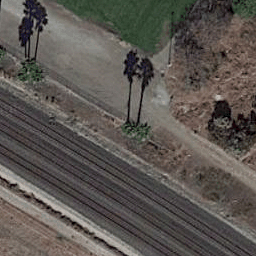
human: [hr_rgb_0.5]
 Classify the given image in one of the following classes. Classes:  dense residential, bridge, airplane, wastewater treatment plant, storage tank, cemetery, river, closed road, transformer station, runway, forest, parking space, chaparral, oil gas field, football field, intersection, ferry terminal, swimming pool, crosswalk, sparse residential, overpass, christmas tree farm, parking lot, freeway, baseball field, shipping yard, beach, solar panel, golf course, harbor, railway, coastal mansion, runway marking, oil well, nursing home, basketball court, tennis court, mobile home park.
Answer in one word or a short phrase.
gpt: railway